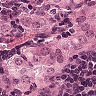
Metastatic tissue present: yes